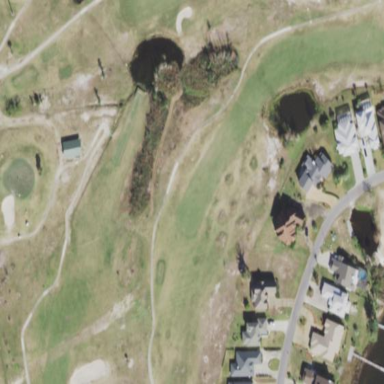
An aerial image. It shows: Rough grassy area used for golf.